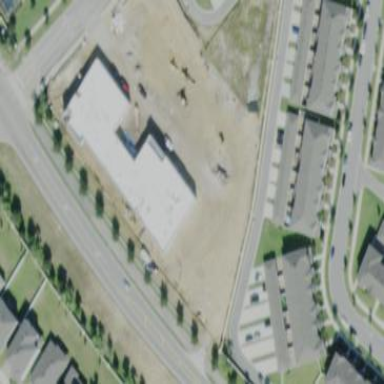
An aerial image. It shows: Kindergarten building.